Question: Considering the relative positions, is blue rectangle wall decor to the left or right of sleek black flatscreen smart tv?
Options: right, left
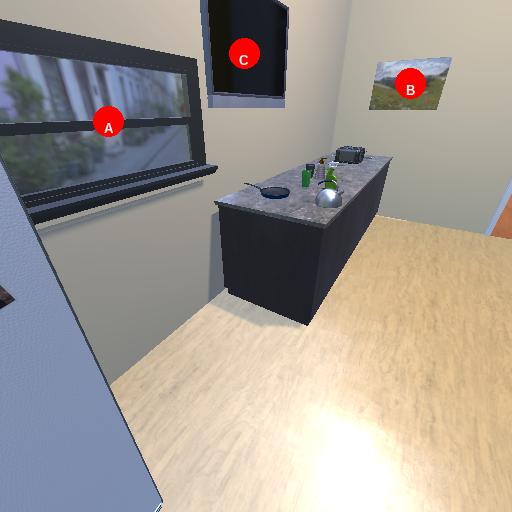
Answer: right